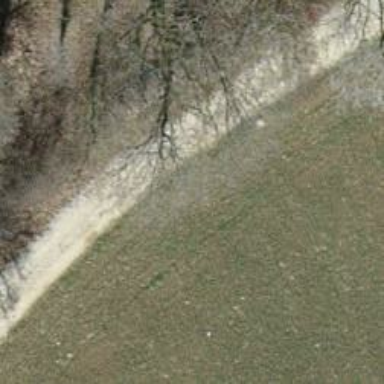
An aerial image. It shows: Gravel track with grade2 quality.